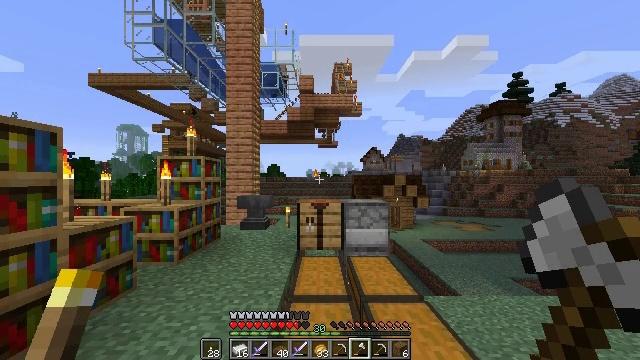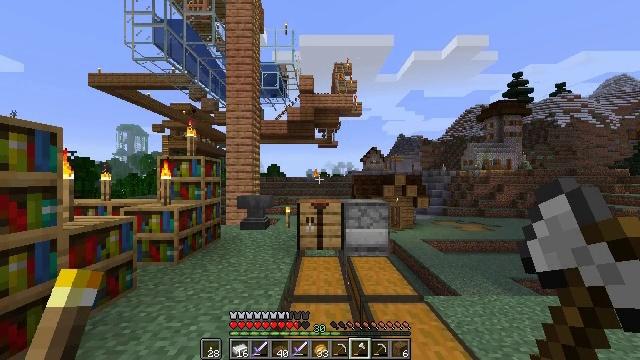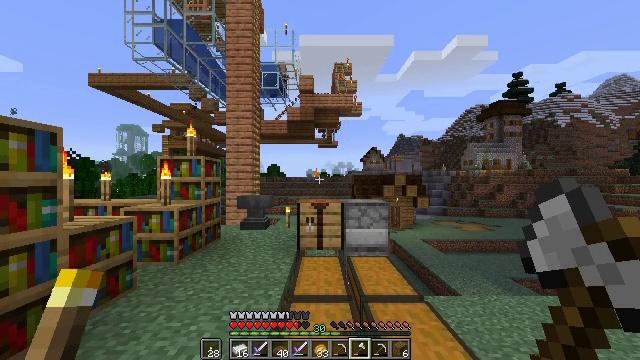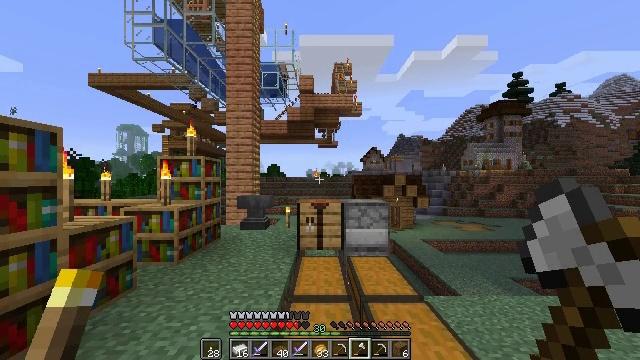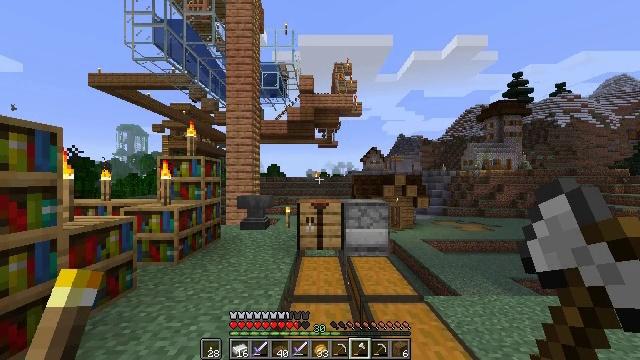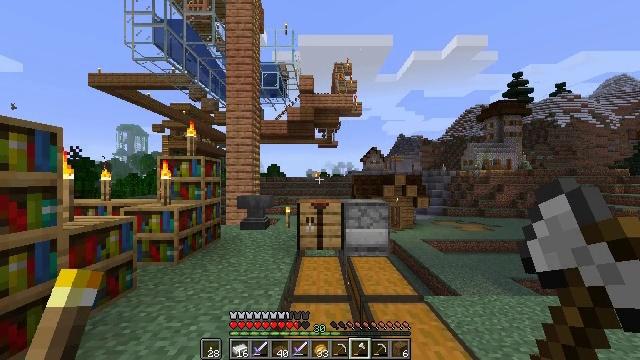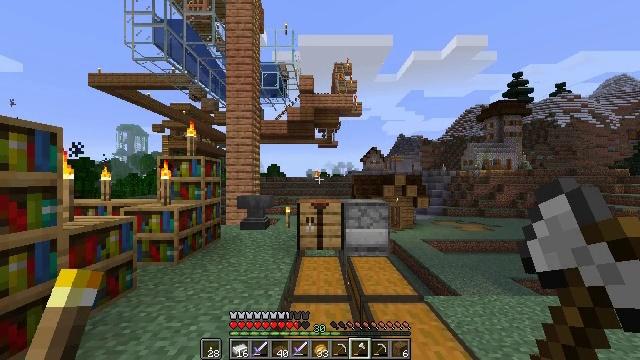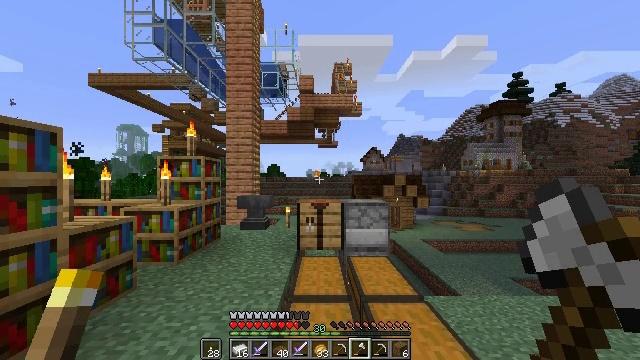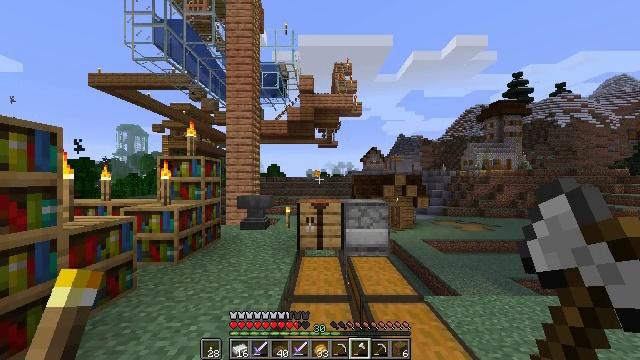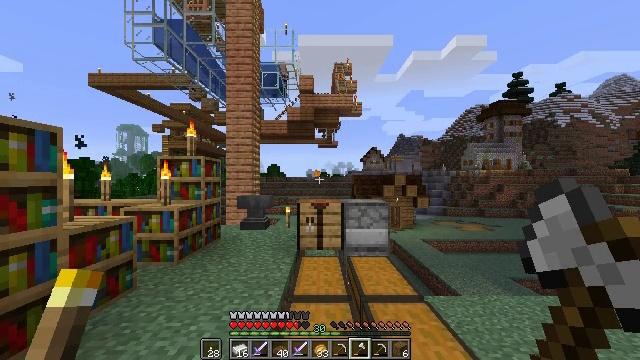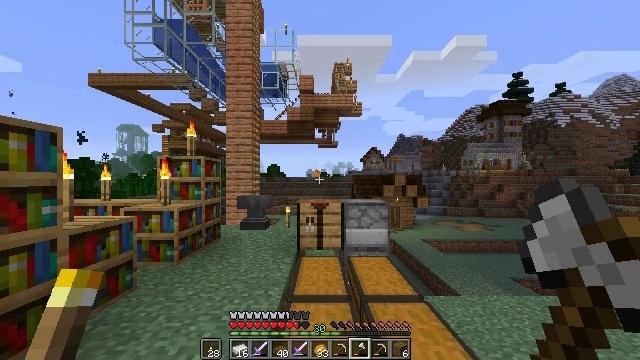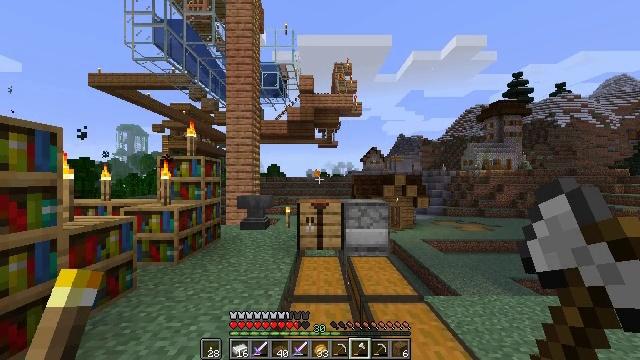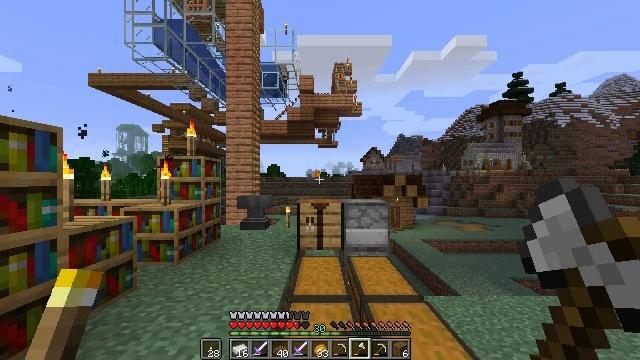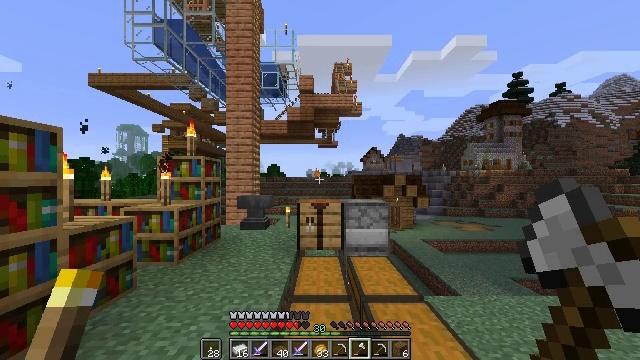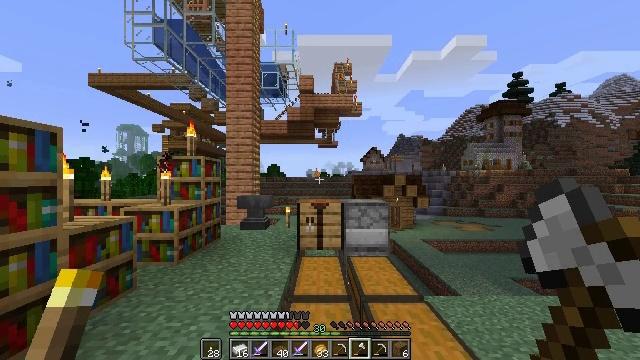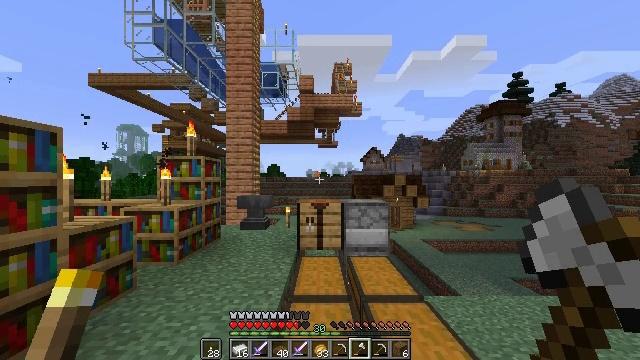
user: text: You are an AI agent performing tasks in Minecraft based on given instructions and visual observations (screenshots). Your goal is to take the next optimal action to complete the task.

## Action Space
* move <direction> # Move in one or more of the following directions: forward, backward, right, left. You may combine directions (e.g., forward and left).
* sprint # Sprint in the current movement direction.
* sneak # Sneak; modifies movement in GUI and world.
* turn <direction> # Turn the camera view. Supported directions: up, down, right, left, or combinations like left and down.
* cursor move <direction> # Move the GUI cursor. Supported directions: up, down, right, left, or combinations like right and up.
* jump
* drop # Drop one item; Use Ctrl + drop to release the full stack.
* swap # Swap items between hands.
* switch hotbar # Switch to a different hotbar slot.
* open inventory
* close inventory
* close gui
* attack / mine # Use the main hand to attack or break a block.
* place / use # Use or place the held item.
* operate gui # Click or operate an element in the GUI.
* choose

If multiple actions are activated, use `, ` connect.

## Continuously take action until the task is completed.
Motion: motion action
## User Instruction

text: Use the crafting table to make a grindstone.
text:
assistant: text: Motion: no_op
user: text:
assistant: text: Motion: no_op
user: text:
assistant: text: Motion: no_op
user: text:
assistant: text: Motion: no_op
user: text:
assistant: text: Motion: no_op
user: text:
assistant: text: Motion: no_op
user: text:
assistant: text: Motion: no_op
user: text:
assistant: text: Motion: no_op
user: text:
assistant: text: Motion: no_op
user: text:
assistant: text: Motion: no_op
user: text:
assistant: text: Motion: no_op
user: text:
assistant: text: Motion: no_op
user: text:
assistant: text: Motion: no_op
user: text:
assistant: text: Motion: no_op
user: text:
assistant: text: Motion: no_op
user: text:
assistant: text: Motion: no_op
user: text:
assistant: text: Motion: no_op
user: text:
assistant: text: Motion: no_op
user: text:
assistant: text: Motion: no_op
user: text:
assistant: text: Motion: no_op
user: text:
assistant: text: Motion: no_op
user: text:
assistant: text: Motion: no_op
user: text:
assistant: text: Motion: no_op
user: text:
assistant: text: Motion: no_op
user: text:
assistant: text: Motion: no_op
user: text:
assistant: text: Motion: no_op
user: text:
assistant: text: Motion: no_op
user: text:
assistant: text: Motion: no_op
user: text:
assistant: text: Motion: no_op
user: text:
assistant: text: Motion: no_op